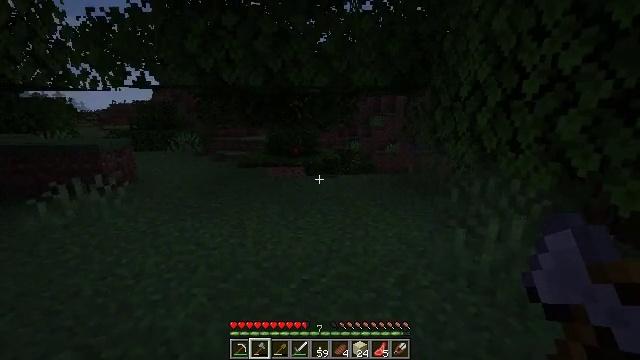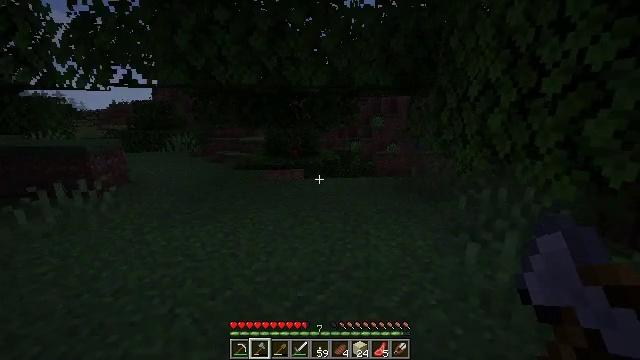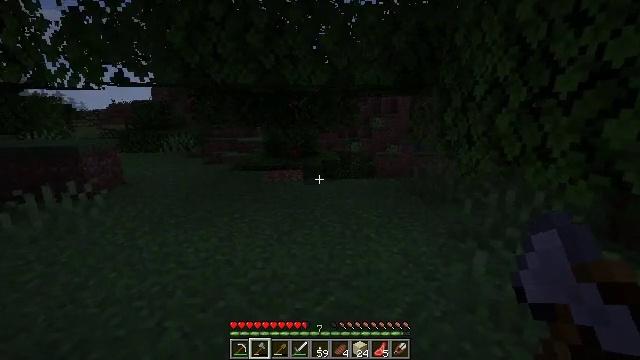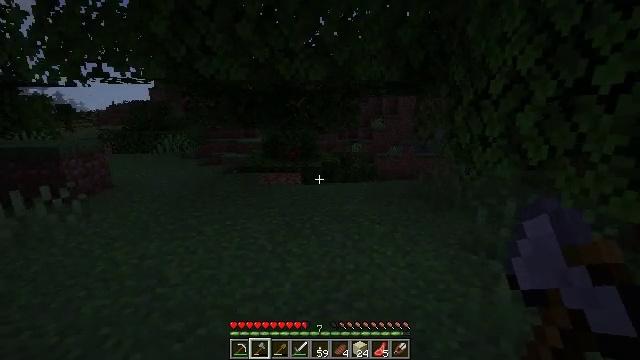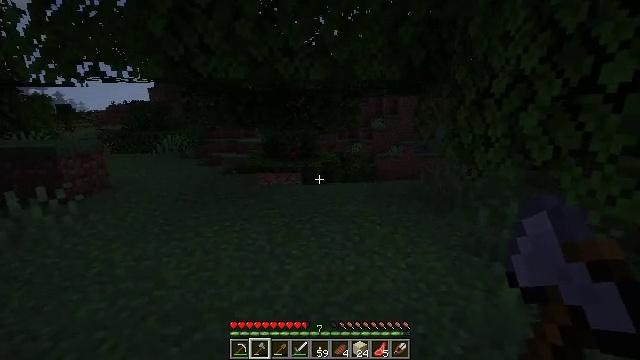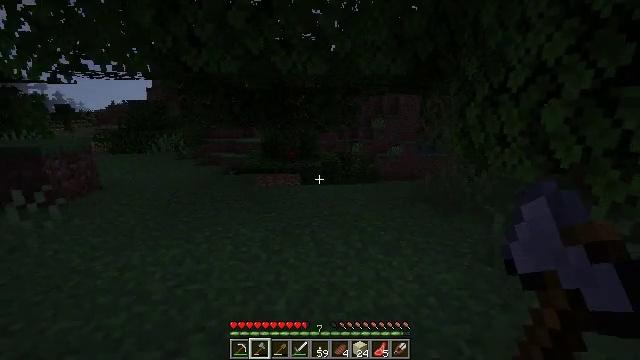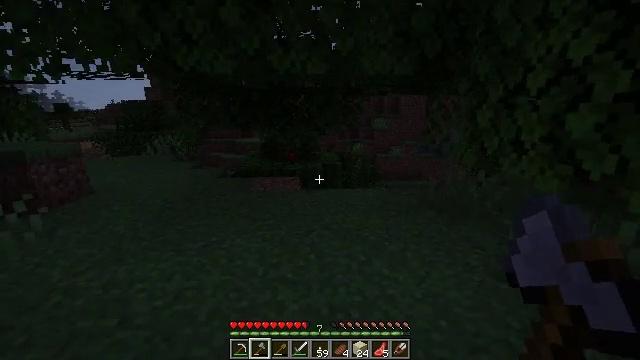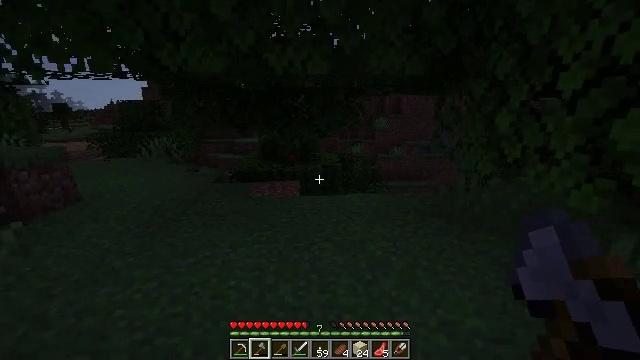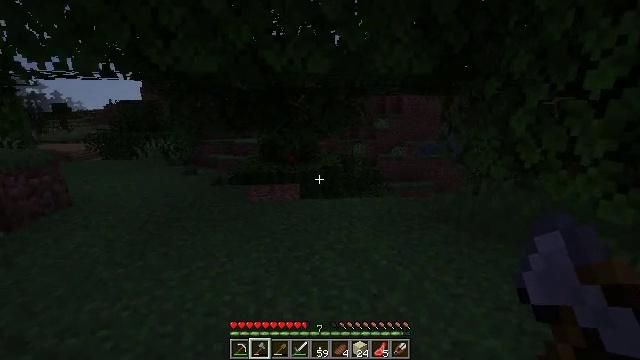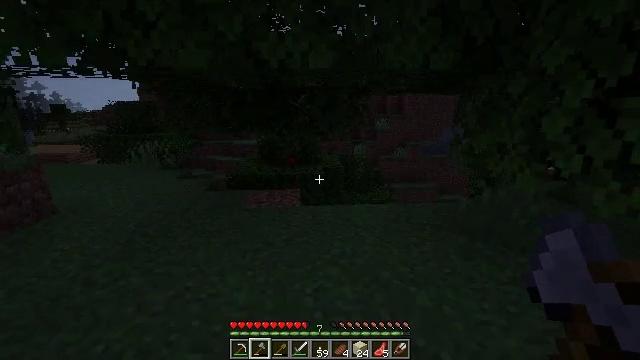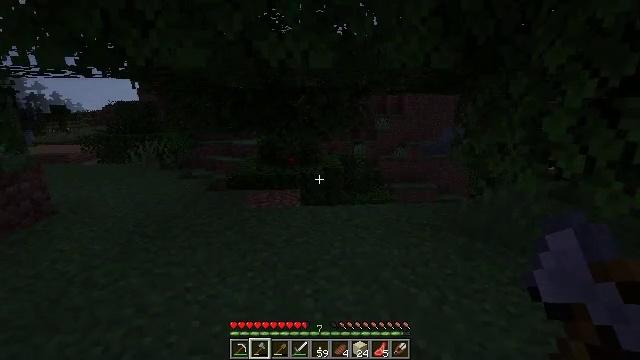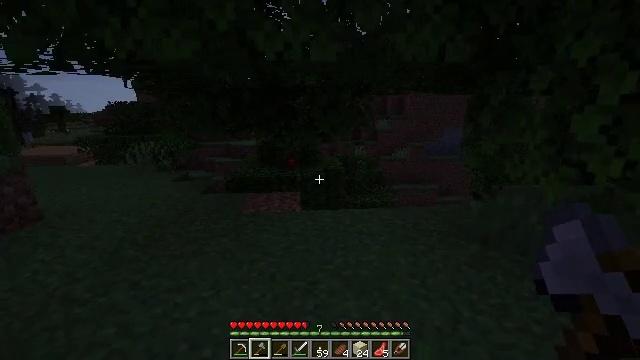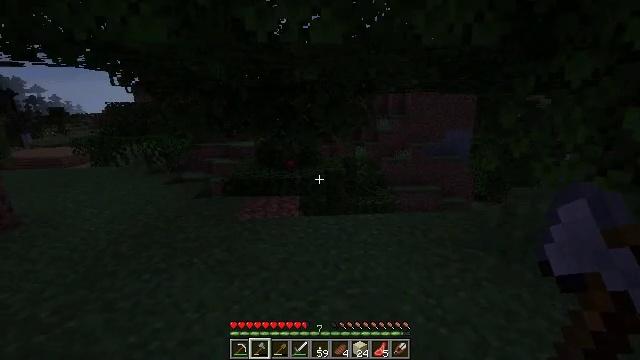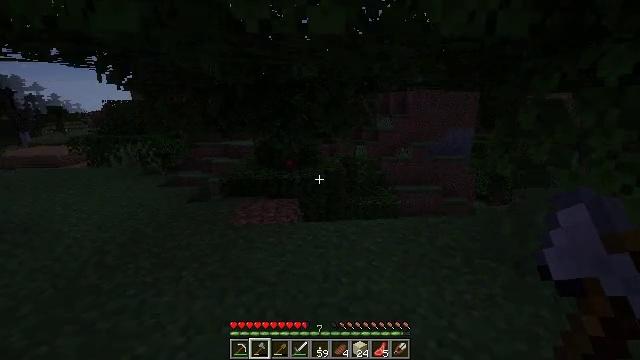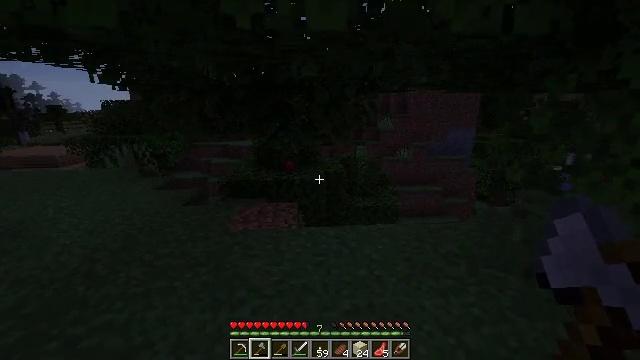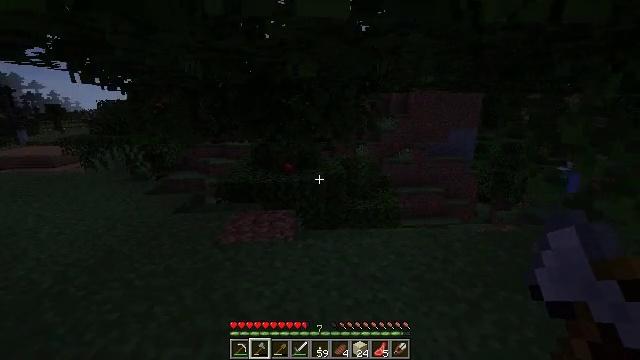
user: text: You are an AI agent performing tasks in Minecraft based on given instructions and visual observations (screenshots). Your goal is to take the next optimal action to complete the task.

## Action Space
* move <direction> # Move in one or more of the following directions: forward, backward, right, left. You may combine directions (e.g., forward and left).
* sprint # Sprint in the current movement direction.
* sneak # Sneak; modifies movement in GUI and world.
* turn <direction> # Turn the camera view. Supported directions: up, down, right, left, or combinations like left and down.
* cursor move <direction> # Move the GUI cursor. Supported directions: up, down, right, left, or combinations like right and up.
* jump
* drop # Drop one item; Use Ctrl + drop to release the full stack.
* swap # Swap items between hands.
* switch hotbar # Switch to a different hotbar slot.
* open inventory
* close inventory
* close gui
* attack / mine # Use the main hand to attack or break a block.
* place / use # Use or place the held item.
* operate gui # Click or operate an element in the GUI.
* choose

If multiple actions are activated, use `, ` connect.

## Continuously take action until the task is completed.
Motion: motion action
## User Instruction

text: Get sandstone by using a crafting table and sand blocks.
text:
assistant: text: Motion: move forward
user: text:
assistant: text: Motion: move forward
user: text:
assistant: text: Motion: move forward
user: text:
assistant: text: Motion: move forward
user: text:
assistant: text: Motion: move forward
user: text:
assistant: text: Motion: move forward
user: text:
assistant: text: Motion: move forward
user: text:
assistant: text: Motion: move forward
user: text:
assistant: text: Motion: move forward
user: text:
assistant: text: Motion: move forward
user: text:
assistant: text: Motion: move forward
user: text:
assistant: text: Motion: move forward
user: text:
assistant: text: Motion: move forward
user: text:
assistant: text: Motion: move forward
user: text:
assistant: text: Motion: move forward
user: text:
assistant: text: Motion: move forward
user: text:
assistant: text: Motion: move forward
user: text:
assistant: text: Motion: move forward
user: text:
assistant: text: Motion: move forward
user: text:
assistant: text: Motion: move forward
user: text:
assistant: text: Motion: move forward, turn left and down
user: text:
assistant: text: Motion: move forward, turn left and down
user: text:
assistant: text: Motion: move forward
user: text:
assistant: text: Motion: move forward
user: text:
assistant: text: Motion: move forward
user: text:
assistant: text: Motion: move forward, turn left and down
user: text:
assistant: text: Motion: move forward, turn down
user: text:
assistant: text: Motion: move forward and move right
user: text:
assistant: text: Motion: move forward and move right
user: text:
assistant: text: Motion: move forward and move right